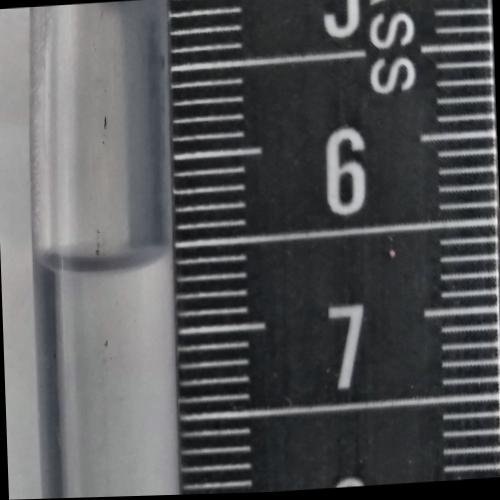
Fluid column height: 6.6 cm